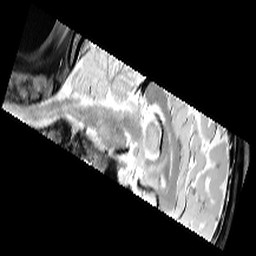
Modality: PDw
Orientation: sagittal
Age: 23
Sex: female
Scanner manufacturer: siemens
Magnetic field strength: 3 T
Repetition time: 6.49 s
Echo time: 0.016 s